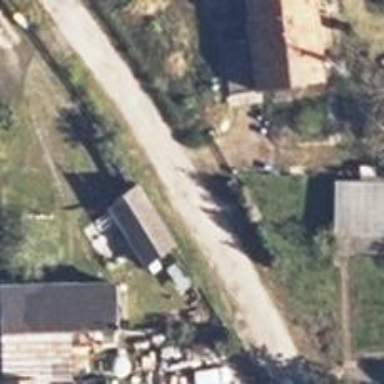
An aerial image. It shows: Driveway with ground surface.